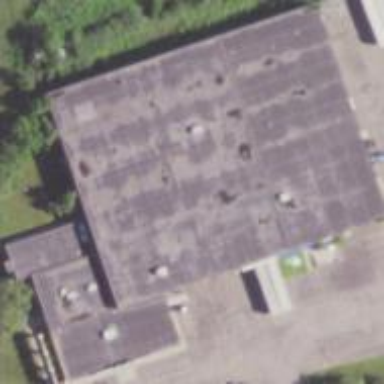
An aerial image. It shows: Warehouse.